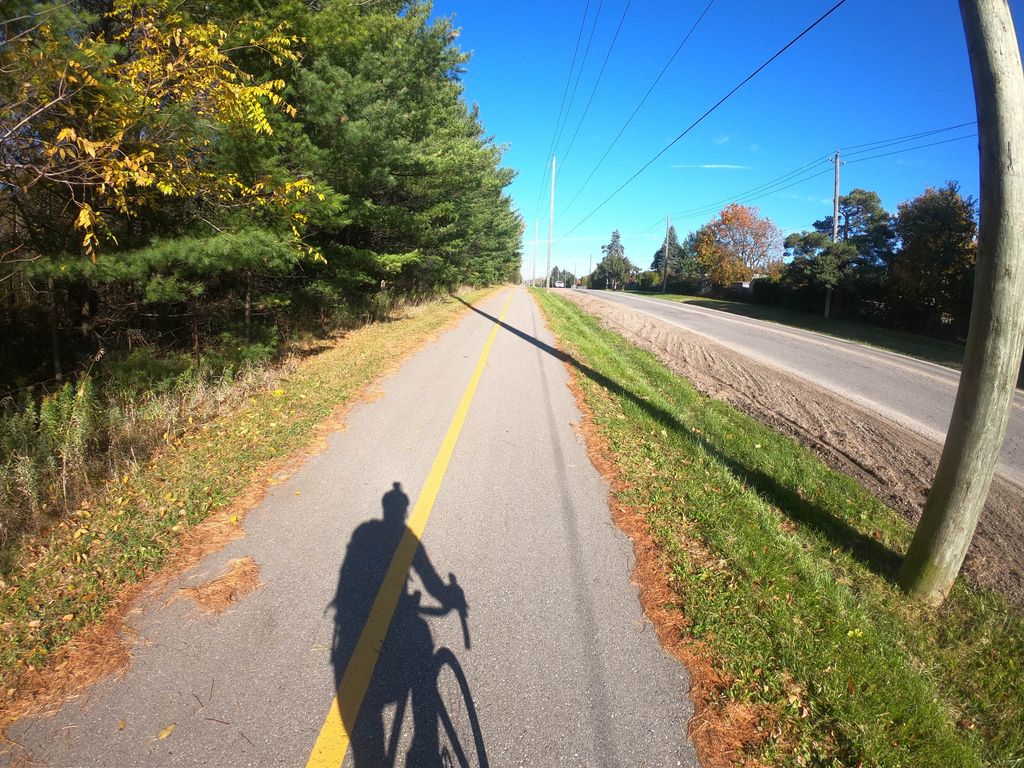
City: kitchener-waterloo